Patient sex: M
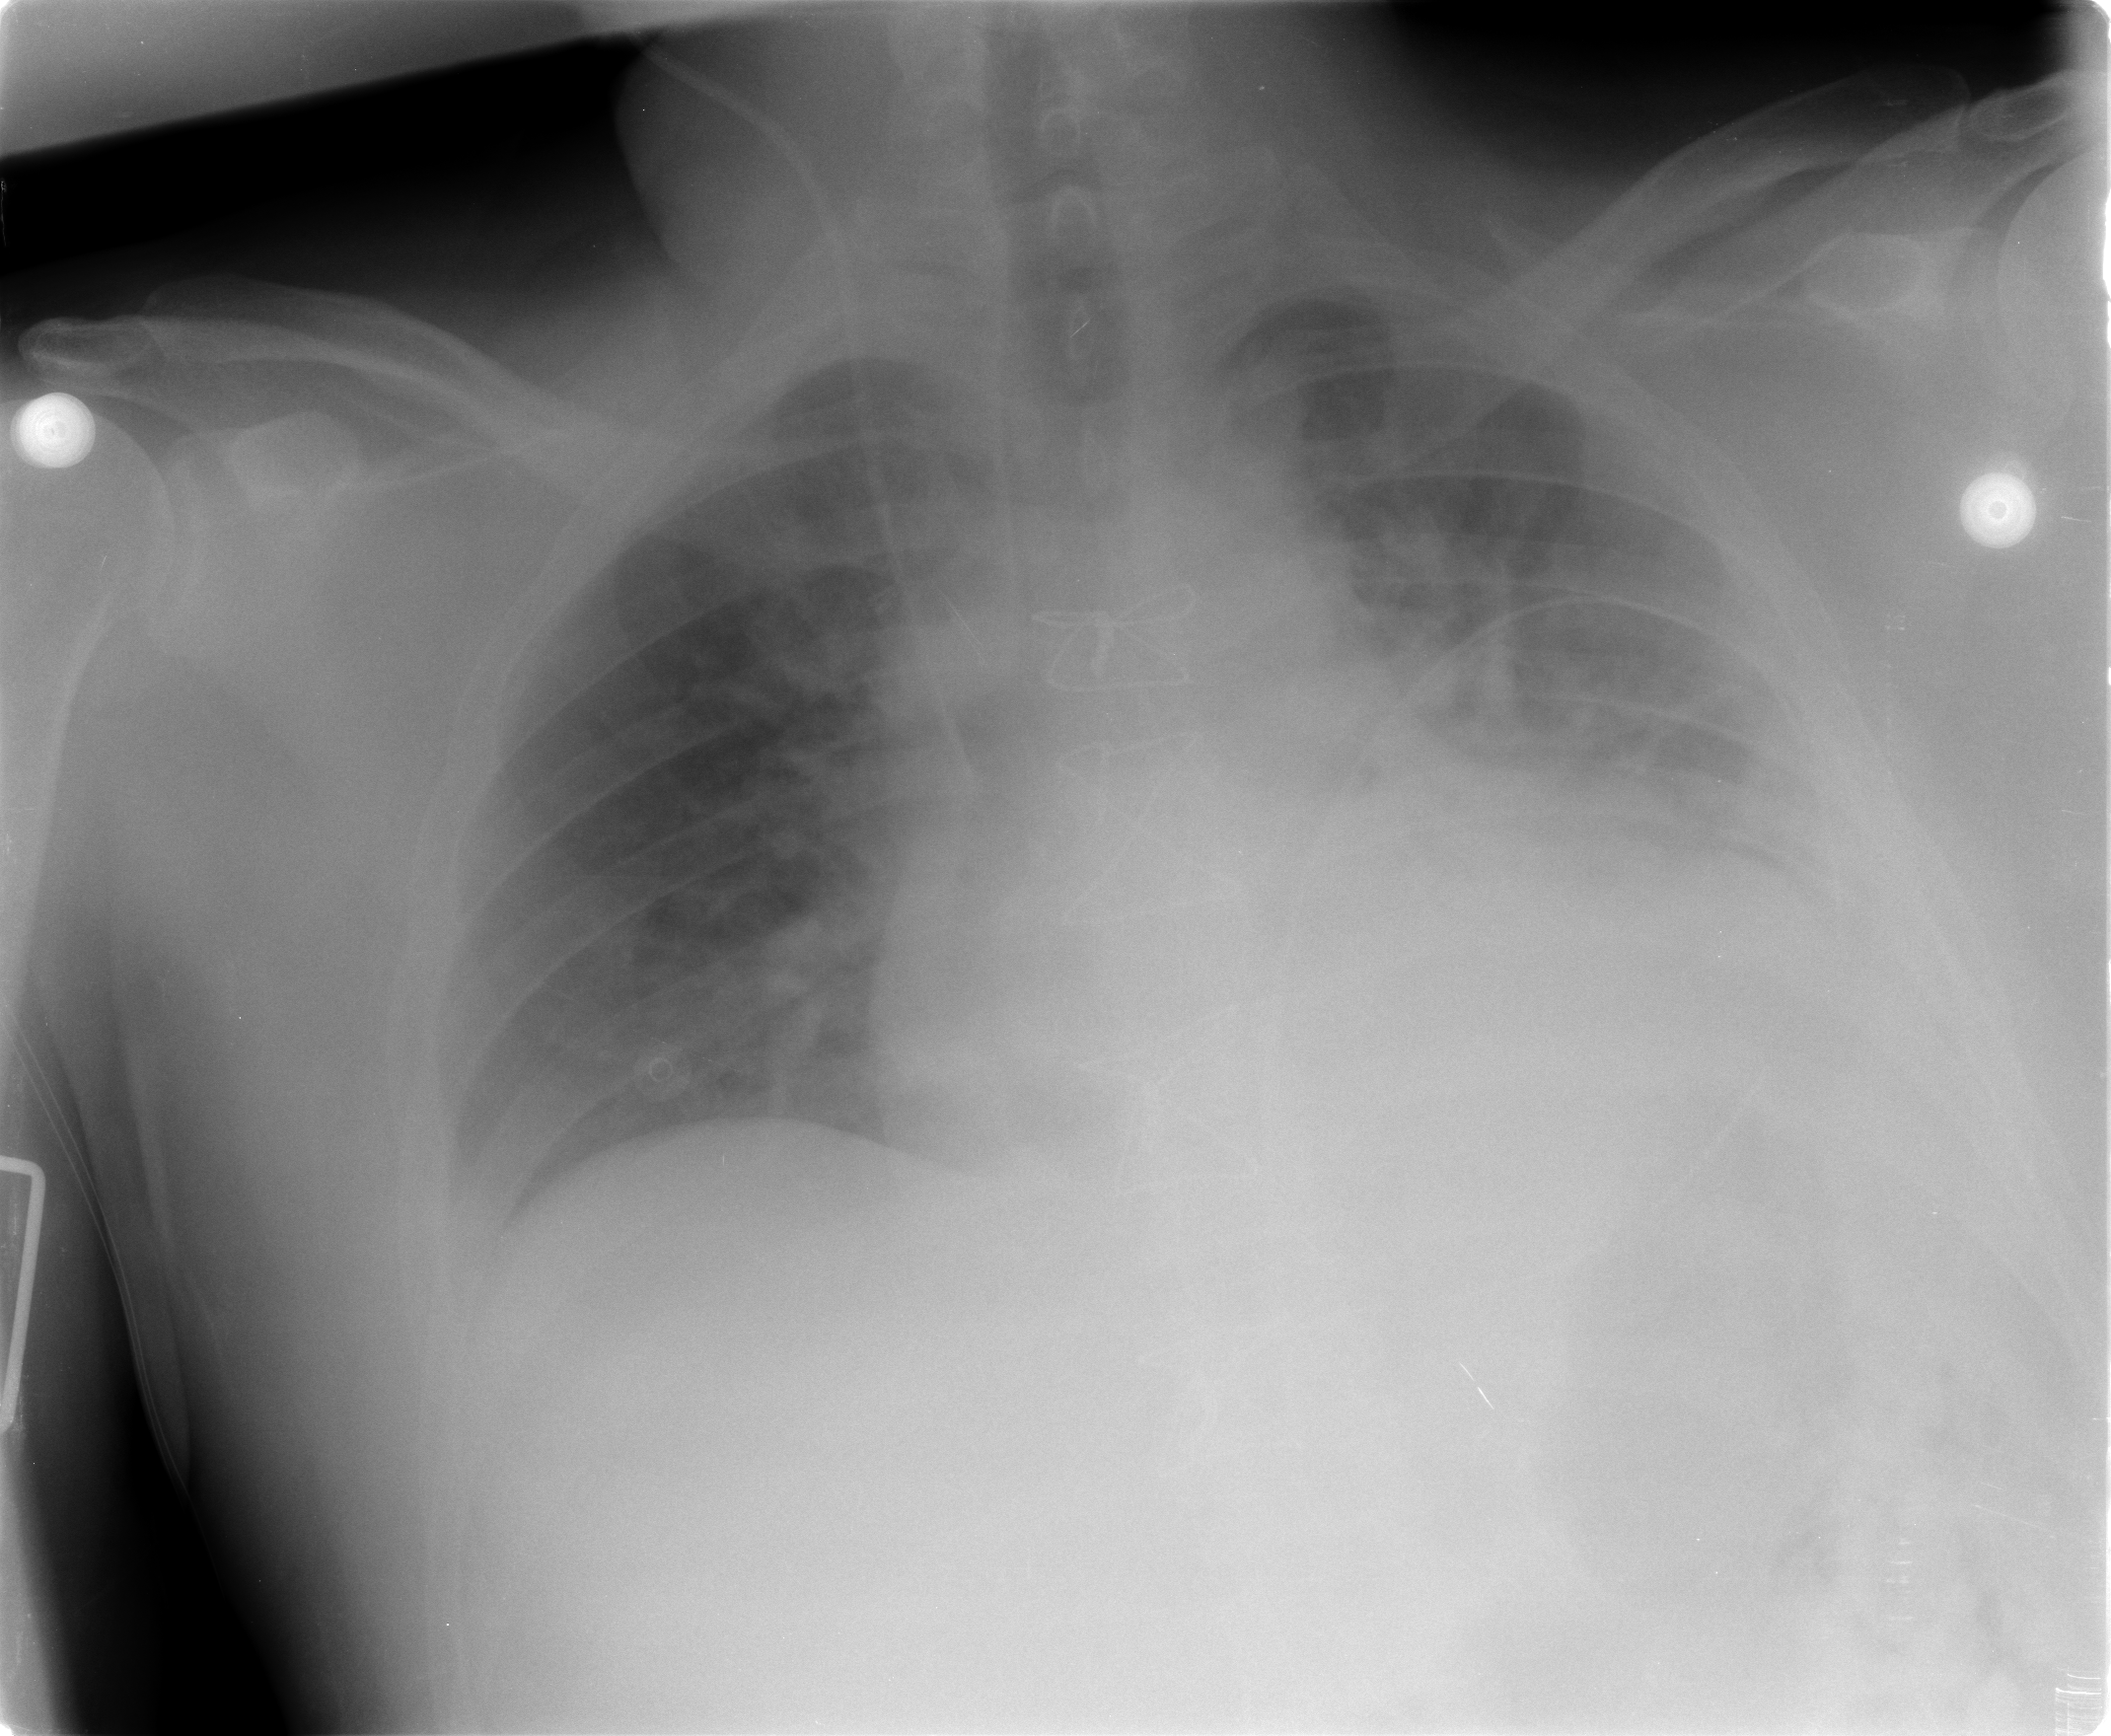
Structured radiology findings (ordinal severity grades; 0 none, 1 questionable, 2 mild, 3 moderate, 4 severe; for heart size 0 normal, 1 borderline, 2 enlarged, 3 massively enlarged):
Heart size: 1
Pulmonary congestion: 1
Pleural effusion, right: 1
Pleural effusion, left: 2
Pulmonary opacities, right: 0
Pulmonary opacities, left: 0
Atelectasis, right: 0
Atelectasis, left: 2